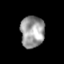
Tissue: lung
Cell type: Epithelial cells
Senescence score: 0.1966
Nuclear area (px): 746
Mean DAPI intensity: 153.657